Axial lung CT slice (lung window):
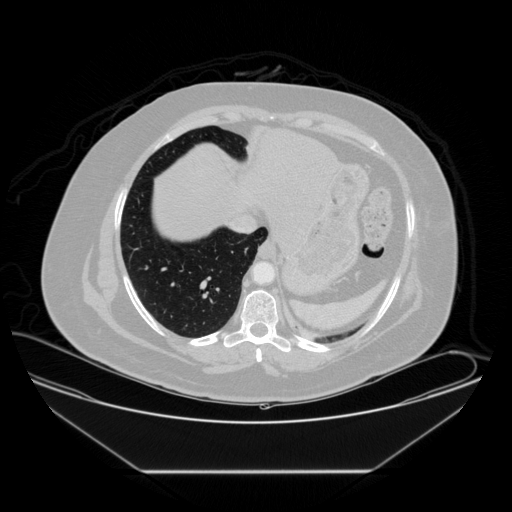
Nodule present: no